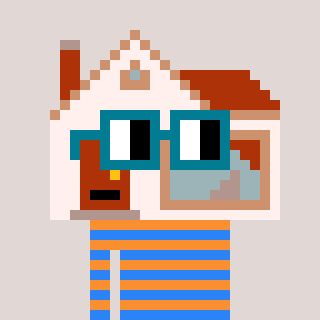
a pixel art character with square dark green glasses, a house-shaped head and a orange-colored body on a warm background